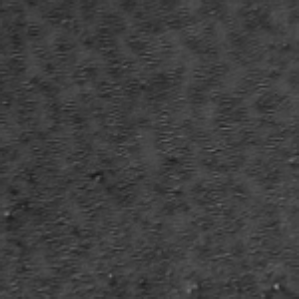
Label: frost